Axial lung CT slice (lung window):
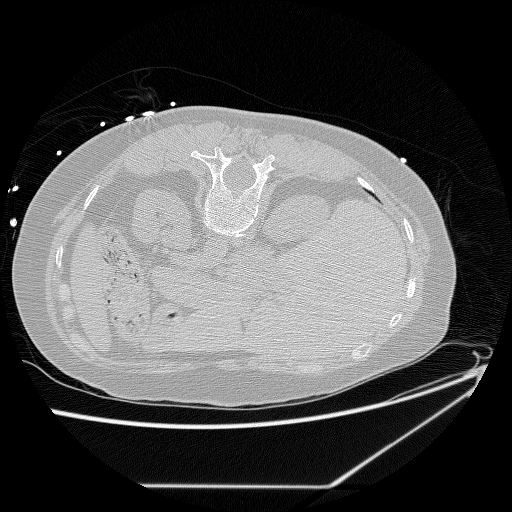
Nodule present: no